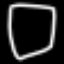
Label: square